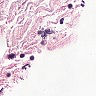
Metastatic tissue present: no